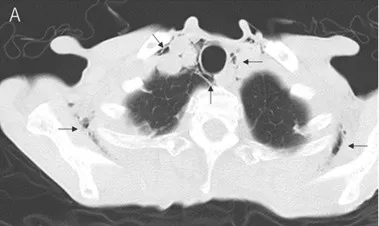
Chest computed tomography. The image near the lung apex shows free air in the mediastinum and subcutaneous emphysema in the soft tissues of the back (A).
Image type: radiology (ct)